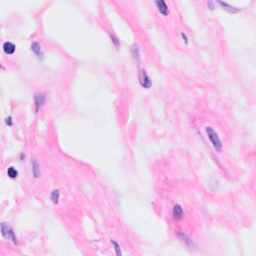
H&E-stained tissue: Breast